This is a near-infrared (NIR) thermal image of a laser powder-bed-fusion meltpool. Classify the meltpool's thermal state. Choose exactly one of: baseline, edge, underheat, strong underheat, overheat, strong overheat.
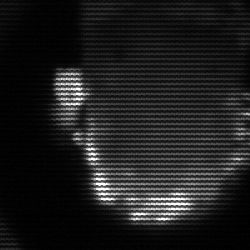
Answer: baseline